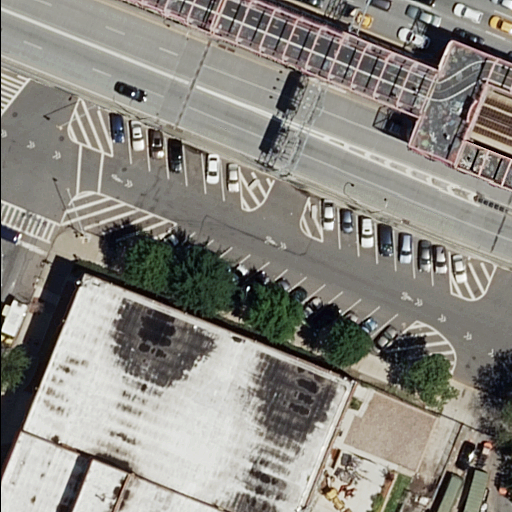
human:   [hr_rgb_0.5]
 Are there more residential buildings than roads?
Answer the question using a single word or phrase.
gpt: no

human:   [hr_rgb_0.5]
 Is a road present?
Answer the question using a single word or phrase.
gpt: yes

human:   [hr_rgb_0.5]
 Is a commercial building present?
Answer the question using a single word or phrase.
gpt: no

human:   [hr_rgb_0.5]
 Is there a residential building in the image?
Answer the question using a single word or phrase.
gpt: yes

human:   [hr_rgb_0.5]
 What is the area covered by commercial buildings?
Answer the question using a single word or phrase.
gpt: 0m2

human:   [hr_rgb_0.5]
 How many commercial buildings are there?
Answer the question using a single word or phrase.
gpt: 0

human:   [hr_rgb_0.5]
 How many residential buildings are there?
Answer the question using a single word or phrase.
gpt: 1

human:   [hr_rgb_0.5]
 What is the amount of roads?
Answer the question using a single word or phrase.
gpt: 12

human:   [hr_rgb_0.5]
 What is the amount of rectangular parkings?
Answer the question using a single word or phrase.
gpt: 1

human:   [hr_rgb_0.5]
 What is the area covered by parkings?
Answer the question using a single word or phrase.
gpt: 14m2

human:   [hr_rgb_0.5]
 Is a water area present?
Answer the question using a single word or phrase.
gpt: no

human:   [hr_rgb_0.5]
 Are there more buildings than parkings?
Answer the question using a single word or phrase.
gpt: no

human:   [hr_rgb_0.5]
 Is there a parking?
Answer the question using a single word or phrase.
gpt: yes

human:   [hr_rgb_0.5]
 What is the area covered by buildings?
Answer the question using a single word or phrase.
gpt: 2299m2

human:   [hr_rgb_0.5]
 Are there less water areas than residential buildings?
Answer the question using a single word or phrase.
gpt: yes

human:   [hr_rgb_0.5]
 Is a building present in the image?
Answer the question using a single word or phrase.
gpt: yes

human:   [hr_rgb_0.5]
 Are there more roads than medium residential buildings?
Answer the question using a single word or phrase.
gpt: yes

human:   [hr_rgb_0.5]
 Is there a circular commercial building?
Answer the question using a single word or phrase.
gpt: no

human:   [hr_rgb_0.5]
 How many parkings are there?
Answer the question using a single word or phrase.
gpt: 1

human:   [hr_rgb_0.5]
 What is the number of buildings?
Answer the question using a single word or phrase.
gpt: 1

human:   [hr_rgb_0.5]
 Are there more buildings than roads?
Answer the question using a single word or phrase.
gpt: no

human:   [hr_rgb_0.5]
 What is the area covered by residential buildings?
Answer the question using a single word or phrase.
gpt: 2299m2

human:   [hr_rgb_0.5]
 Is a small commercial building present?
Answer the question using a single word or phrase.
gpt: no

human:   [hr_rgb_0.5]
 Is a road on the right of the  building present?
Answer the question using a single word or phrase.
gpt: yes

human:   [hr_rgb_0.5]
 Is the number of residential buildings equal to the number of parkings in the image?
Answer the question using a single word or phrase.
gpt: yes

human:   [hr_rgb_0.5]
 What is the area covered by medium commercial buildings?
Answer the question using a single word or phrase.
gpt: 0m2

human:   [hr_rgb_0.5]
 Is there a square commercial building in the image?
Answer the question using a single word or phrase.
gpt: no

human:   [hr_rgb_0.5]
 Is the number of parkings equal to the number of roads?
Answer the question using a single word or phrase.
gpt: no

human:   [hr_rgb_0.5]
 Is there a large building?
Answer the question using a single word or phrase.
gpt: yes

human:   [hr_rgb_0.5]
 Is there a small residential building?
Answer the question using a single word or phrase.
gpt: no

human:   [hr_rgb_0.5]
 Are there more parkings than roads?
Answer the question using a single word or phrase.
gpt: no

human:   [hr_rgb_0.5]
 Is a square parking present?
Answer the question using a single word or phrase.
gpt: no

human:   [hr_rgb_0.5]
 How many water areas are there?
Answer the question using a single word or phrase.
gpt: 0

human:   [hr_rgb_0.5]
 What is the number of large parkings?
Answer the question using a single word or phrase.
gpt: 0

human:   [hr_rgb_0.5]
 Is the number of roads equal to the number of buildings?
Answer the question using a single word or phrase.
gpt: no

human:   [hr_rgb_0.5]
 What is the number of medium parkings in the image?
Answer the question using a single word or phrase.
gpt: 0

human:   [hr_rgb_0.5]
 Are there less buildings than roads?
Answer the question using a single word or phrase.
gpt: yes

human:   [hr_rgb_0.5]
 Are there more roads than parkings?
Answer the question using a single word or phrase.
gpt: yes

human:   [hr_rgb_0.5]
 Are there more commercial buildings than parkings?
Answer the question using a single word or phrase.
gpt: no

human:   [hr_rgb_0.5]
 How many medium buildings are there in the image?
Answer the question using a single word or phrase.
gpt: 0

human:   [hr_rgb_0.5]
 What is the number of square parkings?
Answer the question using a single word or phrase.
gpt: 0

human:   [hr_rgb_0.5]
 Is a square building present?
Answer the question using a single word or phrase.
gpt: no

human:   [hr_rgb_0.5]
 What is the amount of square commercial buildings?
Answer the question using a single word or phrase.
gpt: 0

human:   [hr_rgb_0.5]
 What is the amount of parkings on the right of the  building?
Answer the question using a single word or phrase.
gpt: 1

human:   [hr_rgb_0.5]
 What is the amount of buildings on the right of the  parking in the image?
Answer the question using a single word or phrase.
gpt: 0

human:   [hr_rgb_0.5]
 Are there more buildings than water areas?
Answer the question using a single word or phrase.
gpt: yes

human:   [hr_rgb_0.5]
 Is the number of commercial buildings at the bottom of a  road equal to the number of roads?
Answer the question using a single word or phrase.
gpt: no

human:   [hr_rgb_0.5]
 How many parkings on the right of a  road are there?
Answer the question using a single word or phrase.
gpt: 1

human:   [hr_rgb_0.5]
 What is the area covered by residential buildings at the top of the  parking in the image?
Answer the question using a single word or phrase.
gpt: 2299m2

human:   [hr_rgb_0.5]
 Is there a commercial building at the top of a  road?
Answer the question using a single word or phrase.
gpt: no

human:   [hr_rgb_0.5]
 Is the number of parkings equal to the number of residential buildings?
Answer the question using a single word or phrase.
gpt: yes

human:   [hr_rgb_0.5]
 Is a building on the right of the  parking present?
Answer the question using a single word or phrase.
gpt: no

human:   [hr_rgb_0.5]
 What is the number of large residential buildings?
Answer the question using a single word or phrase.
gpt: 1

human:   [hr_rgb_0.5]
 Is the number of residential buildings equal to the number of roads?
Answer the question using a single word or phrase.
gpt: no

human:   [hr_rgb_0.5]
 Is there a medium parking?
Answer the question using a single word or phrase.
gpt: no

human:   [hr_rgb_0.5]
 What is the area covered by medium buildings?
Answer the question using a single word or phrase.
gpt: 0m2

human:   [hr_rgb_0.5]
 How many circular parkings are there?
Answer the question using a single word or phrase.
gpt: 0

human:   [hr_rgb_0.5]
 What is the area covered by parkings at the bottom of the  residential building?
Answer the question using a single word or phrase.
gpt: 14m2

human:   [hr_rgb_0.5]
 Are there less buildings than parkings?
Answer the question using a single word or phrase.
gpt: no

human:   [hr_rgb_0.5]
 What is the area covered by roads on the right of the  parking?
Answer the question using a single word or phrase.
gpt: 0m2

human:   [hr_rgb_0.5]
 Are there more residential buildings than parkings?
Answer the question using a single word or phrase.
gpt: no

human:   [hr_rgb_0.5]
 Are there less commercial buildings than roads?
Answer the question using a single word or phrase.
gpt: yes

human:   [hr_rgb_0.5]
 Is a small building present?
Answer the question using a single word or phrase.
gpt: no

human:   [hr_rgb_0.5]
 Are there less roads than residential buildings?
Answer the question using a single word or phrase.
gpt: no